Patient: sex M, age 65
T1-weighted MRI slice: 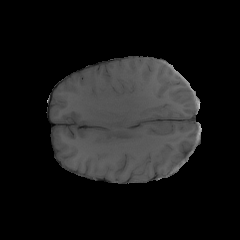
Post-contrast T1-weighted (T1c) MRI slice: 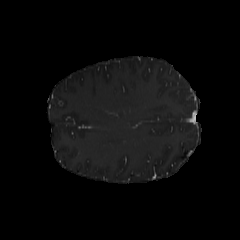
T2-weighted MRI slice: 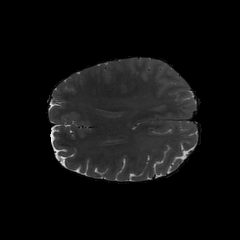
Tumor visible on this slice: no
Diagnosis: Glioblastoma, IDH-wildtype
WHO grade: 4